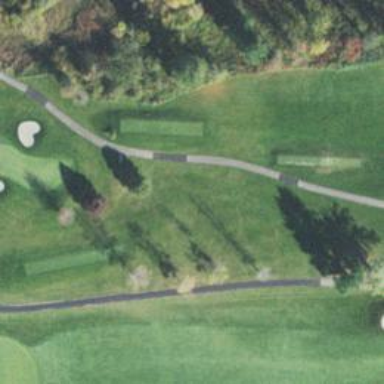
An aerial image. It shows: Asphalt path designated as golf cartpath.